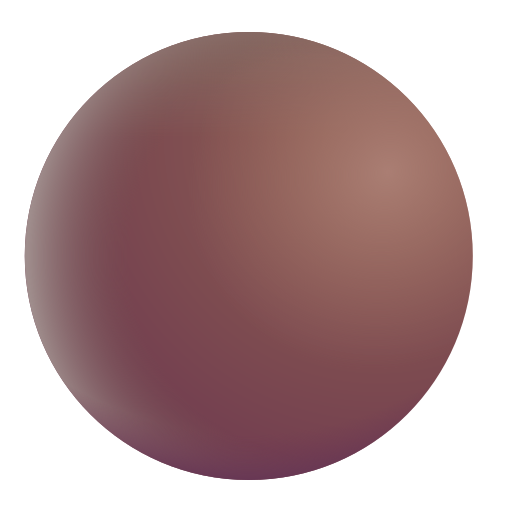
brown circle color